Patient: sex M, age 48
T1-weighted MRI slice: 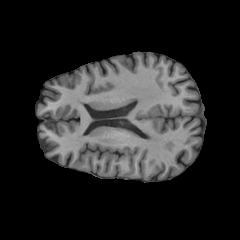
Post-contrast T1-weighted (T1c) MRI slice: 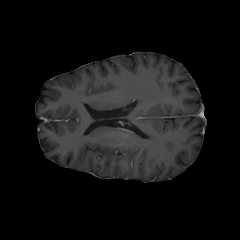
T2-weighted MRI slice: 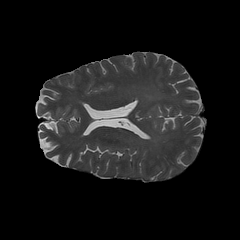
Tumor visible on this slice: no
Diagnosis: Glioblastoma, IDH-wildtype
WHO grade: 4